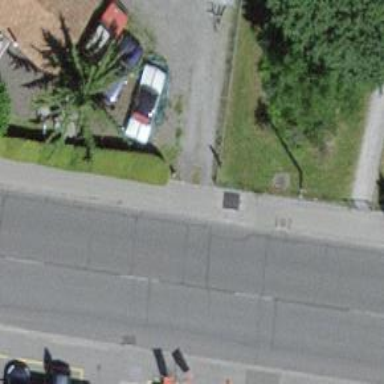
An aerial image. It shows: Bus stop with platform for public transport.